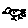
Label: bird